Interaction volume radius: 10 \u00c5
Interaction volume height: 20 \u00c5
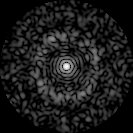
Disorder parameter: 0.8398